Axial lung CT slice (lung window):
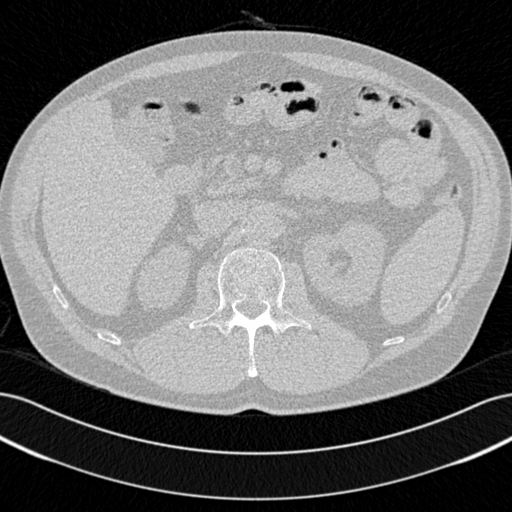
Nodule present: no